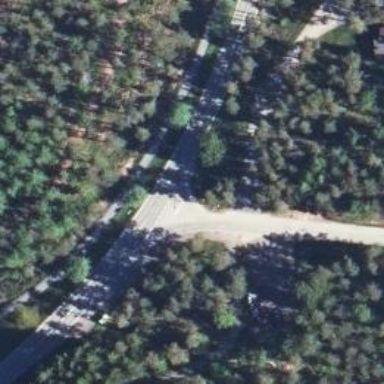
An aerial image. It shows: Tertiary road with asphalt surface.